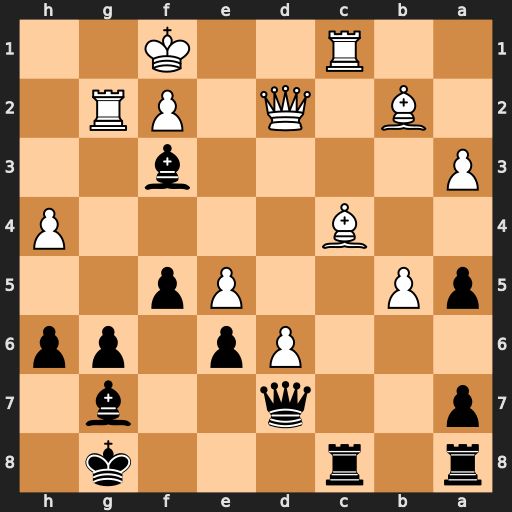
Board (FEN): r1r3k1/p2q2b1/3Pp1pp/pP2Pp2/2B4P/P4b2/1B1Q1PR1/2R2K2
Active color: b
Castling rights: -
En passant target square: -
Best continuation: Rxc4 Rxc4 Qxb5